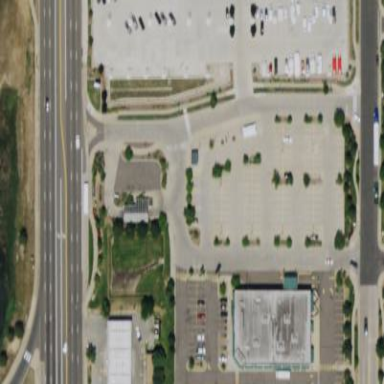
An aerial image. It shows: Paved parking area with park and ride facility.